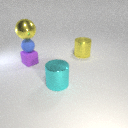
small blue rubber sphere above small purple rubber cube